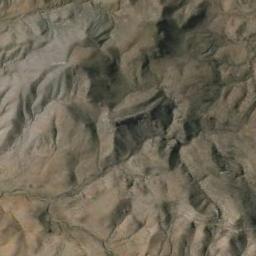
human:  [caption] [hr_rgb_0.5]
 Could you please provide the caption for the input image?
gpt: The folded mountain consists of some ridges and valleys and its rocks are yellow .

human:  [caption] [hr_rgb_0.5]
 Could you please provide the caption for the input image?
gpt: The mountains are covered with yellow dirt .

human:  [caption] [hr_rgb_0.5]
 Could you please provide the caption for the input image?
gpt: The mountain is full of black soil .

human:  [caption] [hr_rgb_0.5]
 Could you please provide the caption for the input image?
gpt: The mountains are winding and undulating .

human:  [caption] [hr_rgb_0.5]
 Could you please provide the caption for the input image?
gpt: There are some ridges on the brown mountain .